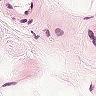
Metastatic tissue present: no